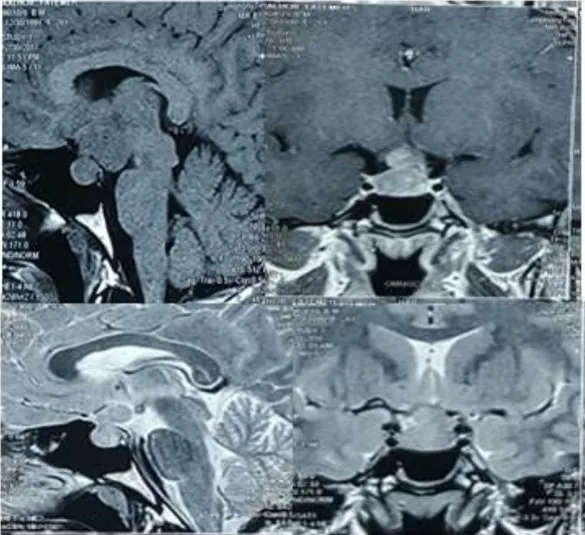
Multilobar sellar mass with heterogeneous enhancement and suprasellar growth, T1- and T2-weighted gadolinium-enhanced sagittal and coronal images.
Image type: radiology (mri)